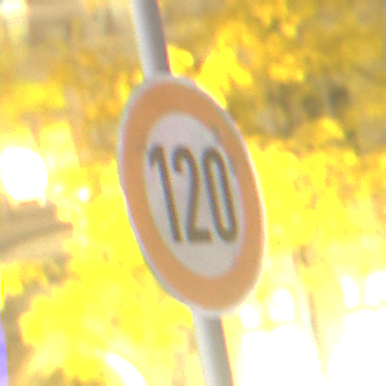
Verkehrszeichen: Geschwindigkeit120
Umgebung: Outdoor, Urban
Tageszeit: Night
Wetter: Clear
Licht: Artificial
Jahreszeit: NotSpecified
Kontrast: HighContrast